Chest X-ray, AP view. Patient: 64 years old, sex M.
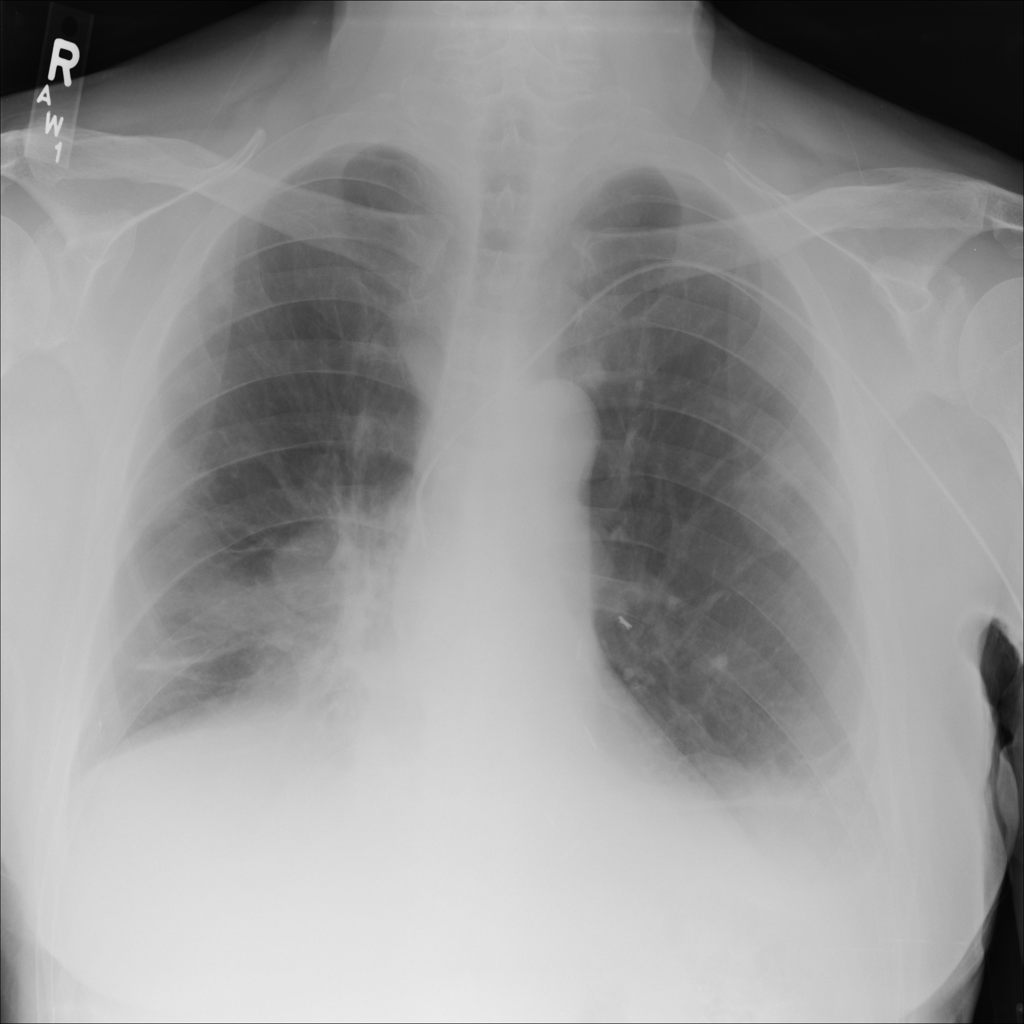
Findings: Mass